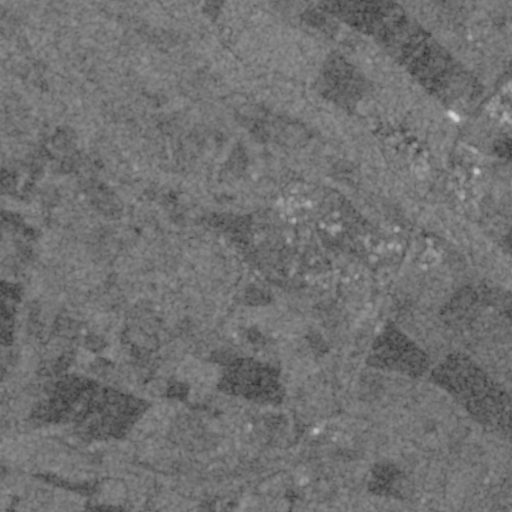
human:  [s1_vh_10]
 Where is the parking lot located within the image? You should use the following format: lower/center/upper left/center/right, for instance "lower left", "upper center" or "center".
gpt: The parking lot is located in the center right of the image.
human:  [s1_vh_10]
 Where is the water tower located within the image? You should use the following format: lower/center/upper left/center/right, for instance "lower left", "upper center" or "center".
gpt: The water tower is located in the center of the image.
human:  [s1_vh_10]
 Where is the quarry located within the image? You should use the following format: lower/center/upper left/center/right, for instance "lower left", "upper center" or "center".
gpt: There is no quarry in the image.

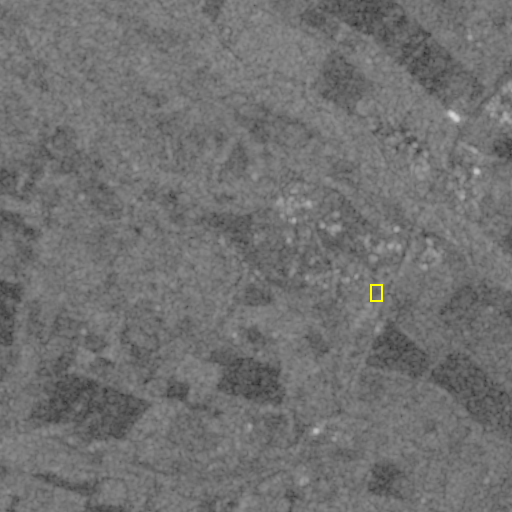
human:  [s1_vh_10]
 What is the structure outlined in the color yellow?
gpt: The structure outlined in yellow is a parking lot.
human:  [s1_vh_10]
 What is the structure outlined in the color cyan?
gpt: There is no cyan outline.